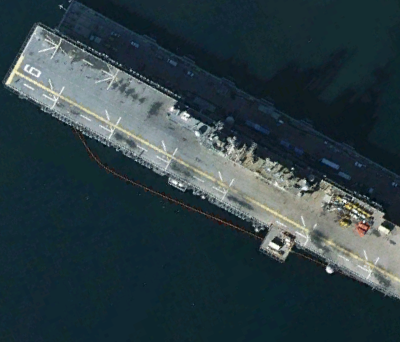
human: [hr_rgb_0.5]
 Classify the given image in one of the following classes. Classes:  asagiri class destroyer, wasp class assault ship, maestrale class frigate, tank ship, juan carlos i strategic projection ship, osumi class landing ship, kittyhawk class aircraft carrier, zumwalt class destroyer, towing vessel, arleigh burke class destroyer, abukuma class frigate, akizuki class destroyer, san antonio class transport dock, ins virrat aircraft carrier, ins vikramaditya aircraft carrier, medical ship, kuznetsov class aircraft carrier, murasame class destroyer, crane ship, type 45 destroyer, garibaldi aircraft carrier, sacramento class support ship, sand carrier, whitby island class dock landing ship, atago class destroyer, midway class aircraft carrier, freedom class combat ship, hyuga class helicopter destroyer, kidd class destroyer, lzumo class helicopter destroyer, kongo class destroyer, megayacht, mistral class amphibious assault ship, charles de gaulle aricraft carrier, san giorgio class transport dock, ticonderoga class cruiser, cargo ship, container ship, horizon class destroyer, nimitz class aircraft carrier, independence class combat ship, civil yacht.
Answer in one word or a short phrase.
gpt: Wasp class assault ship